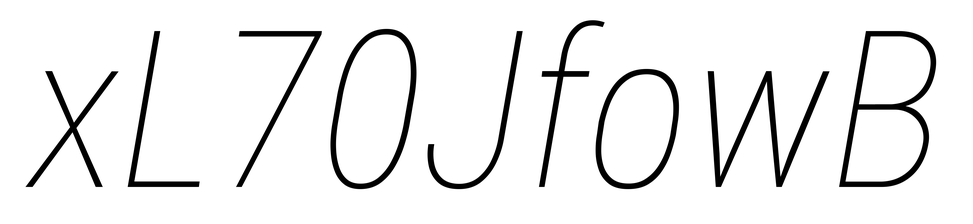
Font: Roboto-Italic_Condensed_Thin_Italic